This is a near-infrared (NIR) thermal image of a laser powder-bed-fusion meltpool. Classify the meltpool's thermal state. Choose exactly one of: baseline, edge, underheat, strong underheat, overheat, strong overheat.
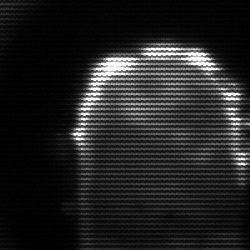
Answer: baseline